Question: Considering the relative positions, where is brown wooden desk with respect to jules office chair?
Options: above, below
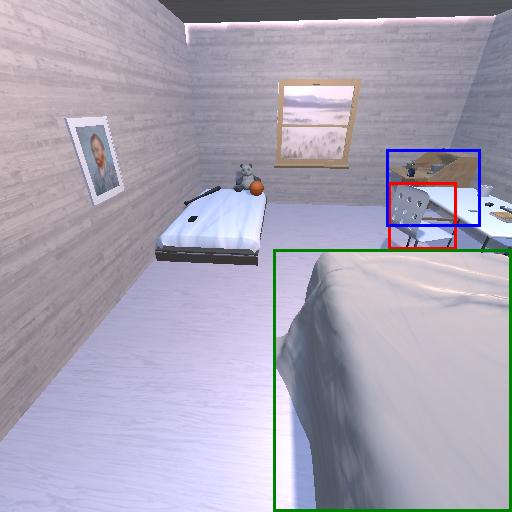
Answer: above